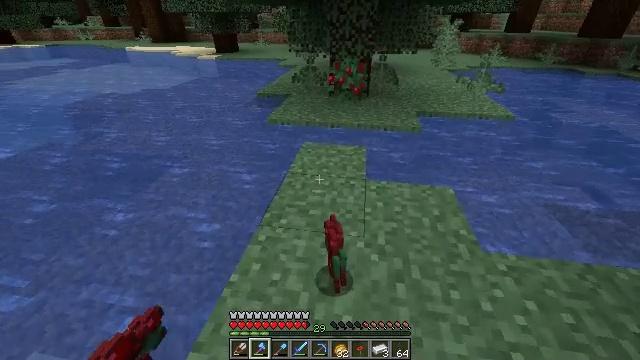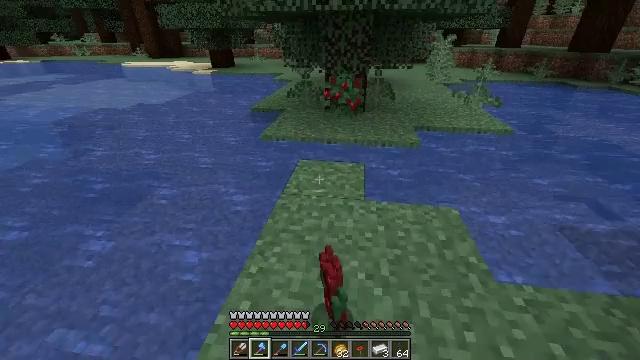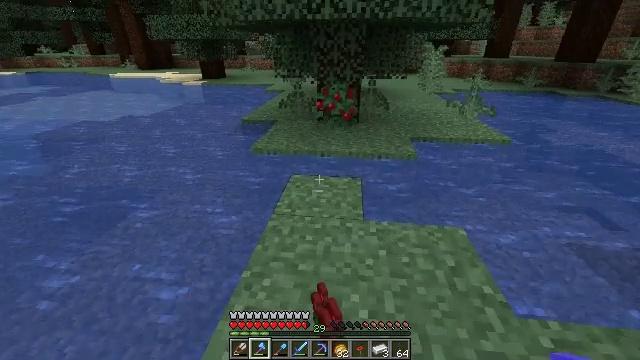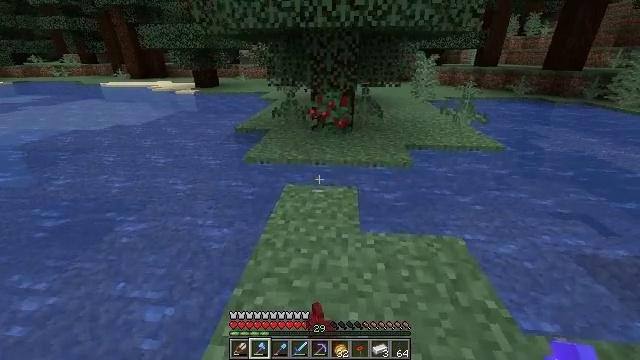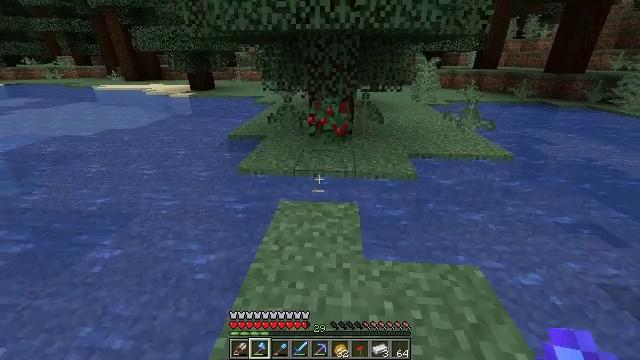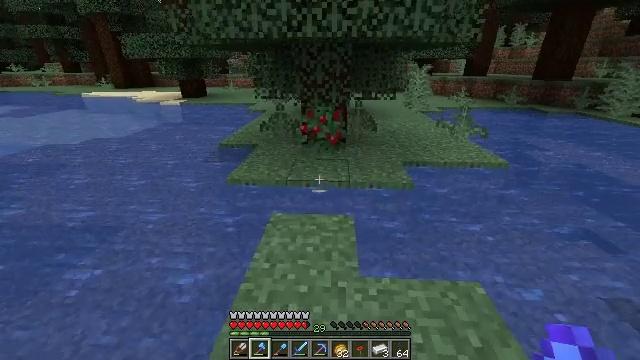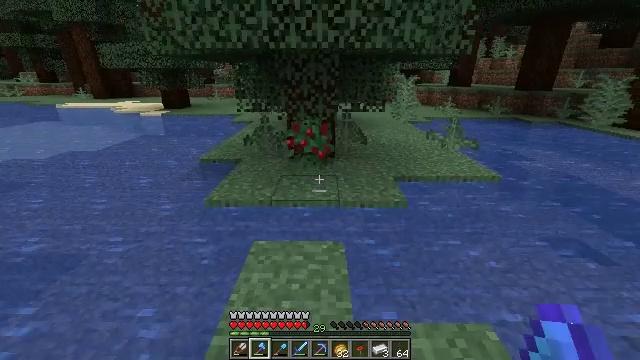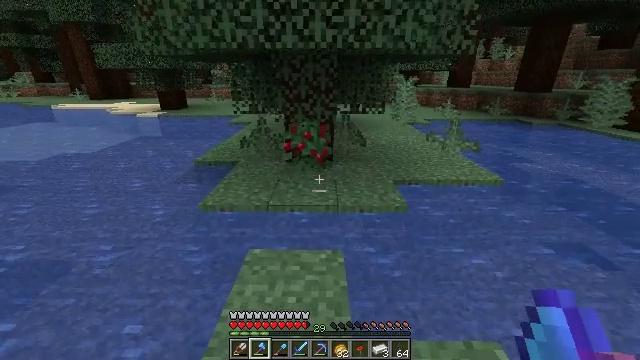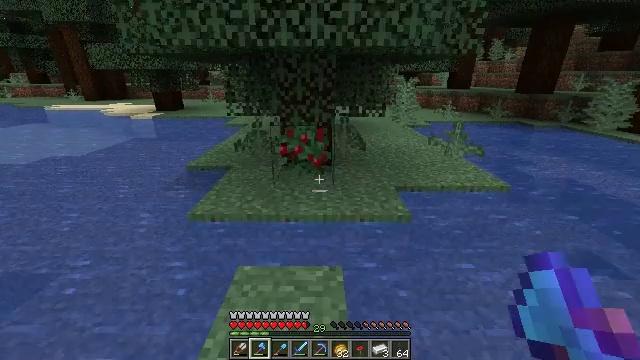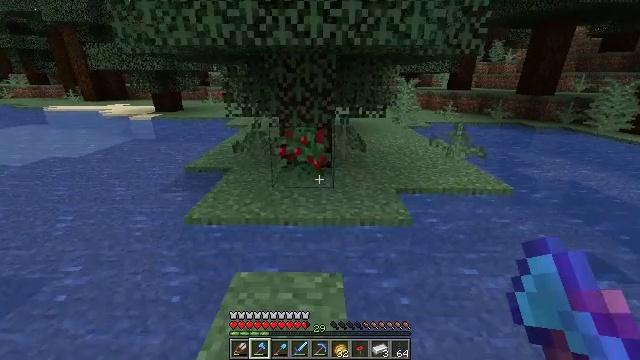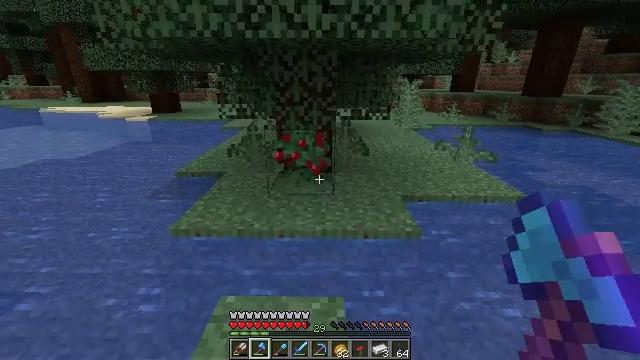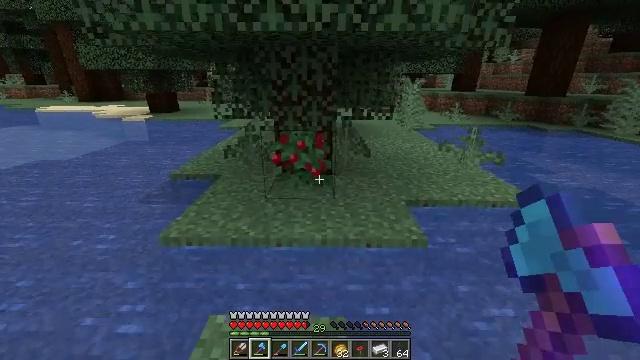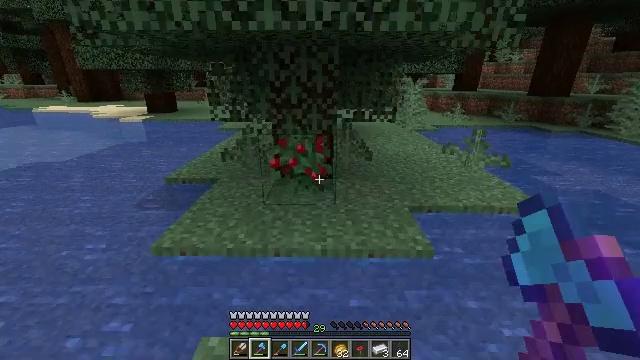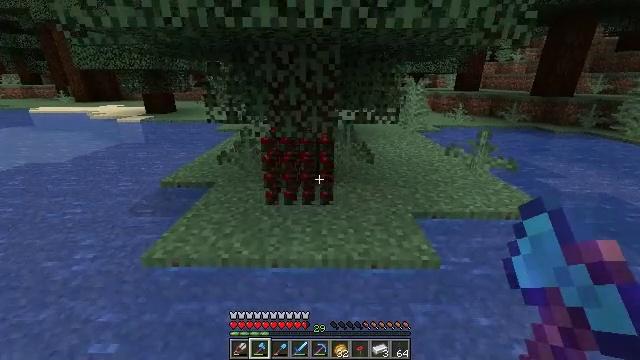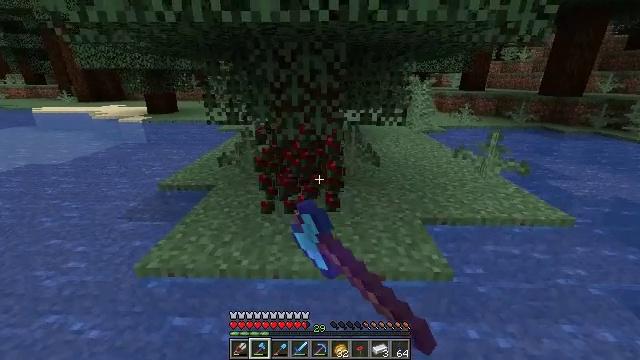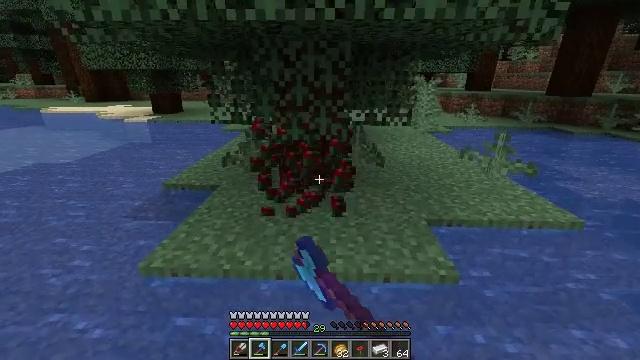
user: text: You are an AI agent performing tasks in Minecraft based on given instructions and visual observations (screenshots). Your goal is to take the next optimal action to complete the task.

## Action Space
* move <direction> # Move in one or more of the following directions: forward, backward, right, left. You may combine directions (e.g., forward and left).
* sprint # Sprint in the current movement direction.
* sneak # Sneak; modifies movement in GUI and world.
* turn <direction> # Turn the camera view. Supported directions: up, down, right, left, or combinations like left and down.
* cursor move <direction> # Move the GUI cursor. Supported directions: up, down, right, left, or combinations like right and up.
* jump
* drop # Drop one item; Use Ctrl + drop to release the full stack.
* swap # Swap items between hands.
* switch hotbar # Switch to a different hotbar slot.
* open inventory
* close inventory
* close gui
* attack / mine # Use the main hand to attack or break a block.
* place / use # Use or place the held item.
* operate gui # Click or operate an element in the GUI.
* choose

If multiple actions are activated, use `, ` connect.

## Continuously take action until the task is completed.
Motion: motion action
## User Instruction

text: Gather sweet berries from the bush.
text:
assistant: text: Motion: move forward, turn up
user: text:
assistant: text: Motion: move forward, turn right and up
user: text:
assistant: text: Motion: move forward, turn right and up
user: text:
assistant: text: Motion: move forward
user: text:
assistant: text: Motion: move forward, turn right and up
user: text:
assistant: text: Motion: move forward, turn right and up
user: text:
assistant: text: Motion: move forward
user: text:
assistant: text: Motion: move forward
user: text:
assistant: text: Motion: move forward
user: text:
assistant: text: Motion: move forward
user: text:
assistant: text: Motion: move forward
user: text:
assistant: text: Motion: move forward
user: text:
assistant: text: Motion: attack / mine
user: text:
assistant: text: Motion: attack / mine
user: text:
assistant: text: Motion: attack / mine
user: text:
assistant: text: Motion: no_op
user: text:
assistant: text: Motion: no_op
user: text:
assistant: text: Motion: no_op